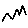
Label: zigzag